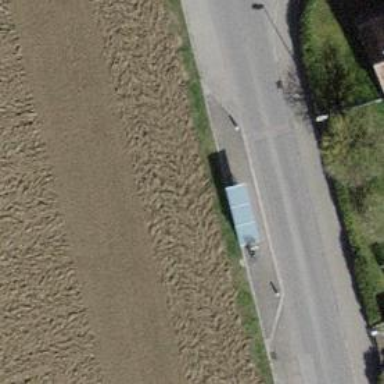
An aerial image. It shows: Bus stop with shelter. It is platform for public transport.